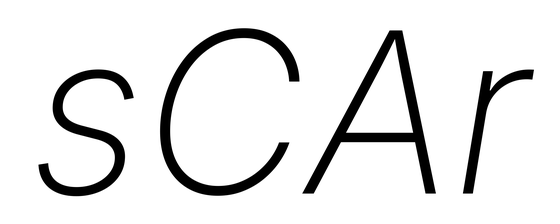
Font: Inter-Italic_ExtraLight_Italic